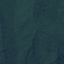
Land use / land cover class: Forest